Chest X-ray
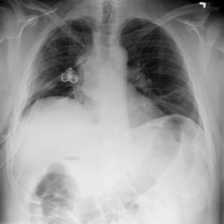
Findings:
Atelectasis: negative
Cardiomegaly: negative
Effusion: negative
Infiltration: negative
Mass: negative
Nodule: negative
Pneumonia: negative
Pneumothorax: negative
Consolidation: negative
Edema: negative
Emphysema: positive
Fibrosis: negative
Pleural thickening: negative
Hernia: negative